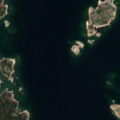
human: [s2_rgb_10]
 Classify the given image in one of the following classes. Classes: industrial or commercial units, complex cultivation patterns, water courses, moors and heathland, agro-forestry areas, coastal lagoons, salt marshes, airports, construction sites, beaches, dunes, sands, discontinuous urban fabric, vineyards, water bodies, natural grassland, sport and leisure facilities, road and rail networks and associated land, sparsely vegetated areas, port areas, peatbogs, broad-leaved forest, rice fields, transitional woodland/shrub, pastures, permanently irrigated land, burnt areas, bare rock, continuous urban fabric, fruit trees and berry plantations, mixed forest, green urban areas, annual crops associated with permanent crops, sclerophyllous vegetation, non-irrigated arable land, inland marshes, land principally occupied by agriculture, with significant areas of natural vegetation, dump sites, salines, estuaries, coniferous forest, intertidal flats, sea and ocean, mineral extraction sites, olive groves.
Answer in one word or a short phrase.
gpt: mixed forest, sea and ocean